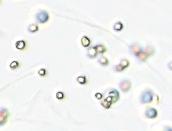
Label: Phaeocystis